Question: With the <URL> regarding border-image, I did the custom framing correctly.
Here is a snap:

Here is my code:
HTML with Inline CSS:
'''
<div class="image-border" style="border-width: 10px; -moz-border-image: url(images/frame.png) 10 10 10 10 repeat; -webkit-border-image: url(images/frame.png) 10 10 10 10 repeat; -o-border-image: url(images/frame.png) 10 10 10 10 repeat; border-image: url(images/frame.png) 10 10 10 10 repeat;">
<img src="images/product-img.jpg" alt="Product Image With Specifications" width="277" height="auto"/>
</div> <!-- .image-border -->
'''
Other External CSS:
'''
.image-border img{
margin: 5% 5%;
max-width: 340px;
border: 1px solid #686868;
}
.image-border{
background: #999;
padding: 20px;
border: 10px solid #000;
max-width: 370px;
box-shadow:inset 0 0 10px #000;
/* BORDER IMAGE FOR DYNAMIC USE */
border-style: solid;
}
'''
Now I need my admin-user to do it dynamically. In an art shop, there will be some frames (admin-user will upload them), and the visitor-user will simply click on a frame and it will wrap-up the image accordingly.
The problem is: to do such thing I need to use jQuery. But the typical jQuery uses the '<img/>' tag and switch between one to other. There are some and some . When I click on the thumb-frame the JS simply delete the portion of the file name and loads the . The switching works for '<img/>' to '<img/>' tag. But the 'border-image' thing is a CSS property, not HTML's '<img/>' property.
I tried <URL>.
Here comes the problem:
-
One things come to my mind is, loading a separate CSS class for each types of frame. But can't understand how to proceed.
Anybody?
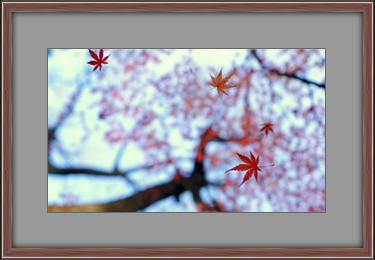
Answer: There are several solutions to your problem. Here are just a few of many:
- '.css''.css'
'''
//Sets Properties. Replace "url(..." with an empty string "" to reset property
$('.image-border').css({
'-webkit-border-image': "url(/properties/border-image-1.png) 30 30 round",
'-moz-border-image': "url(/properties/border-image-1.png) 30 30 round",
'-ms-border-image': "url(/properties/border-image-1.png) 30 30 round",
'-o-border-image': "url(/properties/border-image-1.png) 30 30 round",
'border-image': "url(/properties/border-image-1.png) 30 30 round"
});
'''
- '.addClass''.removeClass''$('.image-border').removeClass('image-border');'- '.wrap''.unwrap'
'''
$('.image-border img').unwrap();
$('#newimg').wrap("<div class='image-border' style='border-width: 10px; -moz-border-image: url(images/frame.png) 10 10 10 10 repeat; -webkit-border-image: url(images/frame.png) 10 10 10 10 repeat; -o-border-image: url(images/frame.png) 10 10 10 10 repeat; border-image: url(images/frame.png) 10 10 10 10 repeat;'>");
'''
These are just a few ways of many to solve you're problem. I would recommend the '.addClass' / '.removeClass' solution as it's the cleanest, as all the styling stays the same, and you only deal with classes. Let me know if this all makes sense and if this was helpful :)